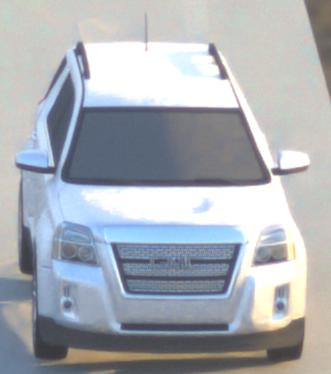
Make: GMC
Model: Terrain
Detailed model: Gen. 1
Model produced from: 2009
Model produced until: 2017
Doors: 5
Color: white
Road condition: dry road
Daytime: sunrise or sunset
Contrast: medium contrast